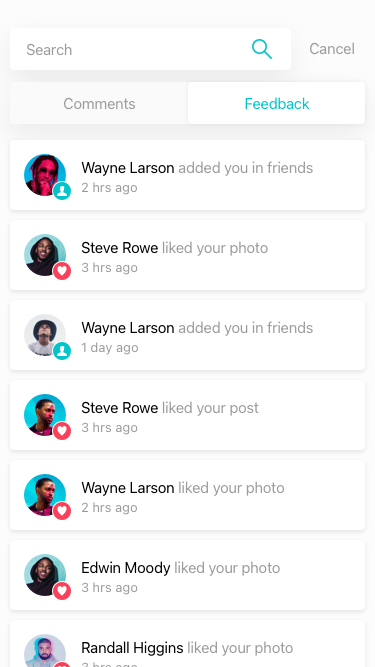
Text in this UI design:
Search
Cancel
Comments
Feedback
Wayne Larson added you in friends
2 hrs ago
Steve Rowe liked your photo
3 hrs ago
Wayne Larson added you in friends
1 day ago
Steve Rowe liked your post
3 hrs ago
Wayne Larson liked your photo
2 hrs ago
Edwin Moody liked your photo
3 hrs ago
Randall Higgins liked your photo
3 hrs ago